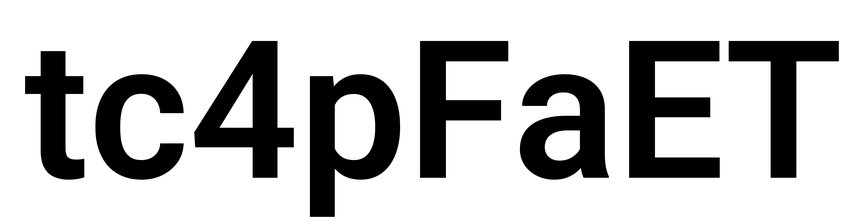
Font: Roboto_SemiBold